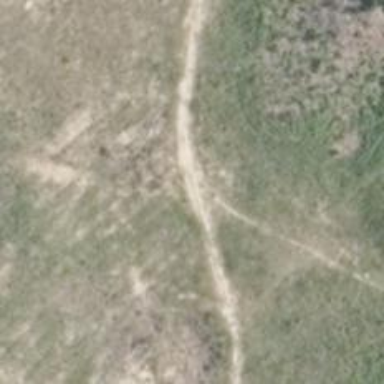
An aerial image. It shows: Compacted path road.